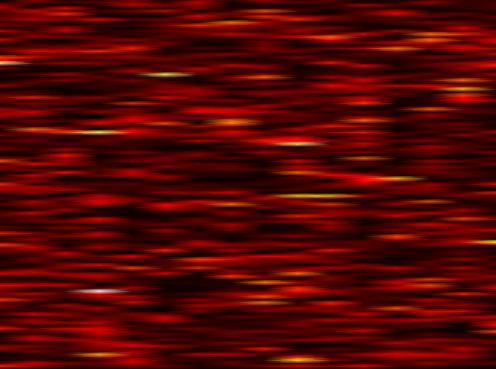
Label: WOLA